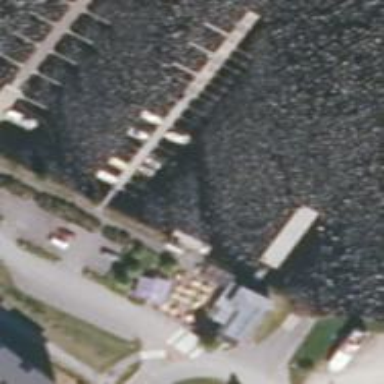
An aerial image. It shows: Marina with sanitary dump station available.